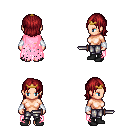
a pixel art fantasy rpg character, female body template, human, light skin, pink tattered cape, metal pants, brunette long bangs hairstyle, gold tiara, white cloth bracers, black shoes, dagger, four views (front, back, left, right), 2x2 character sprite sheet, small pixel art, hard edges, no anti-aliasing